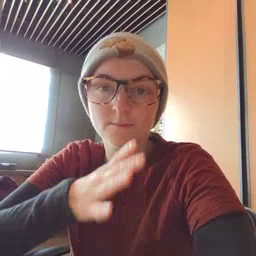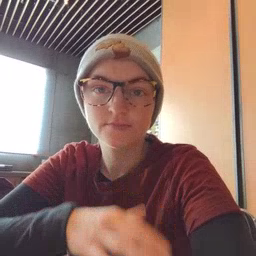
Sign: mom